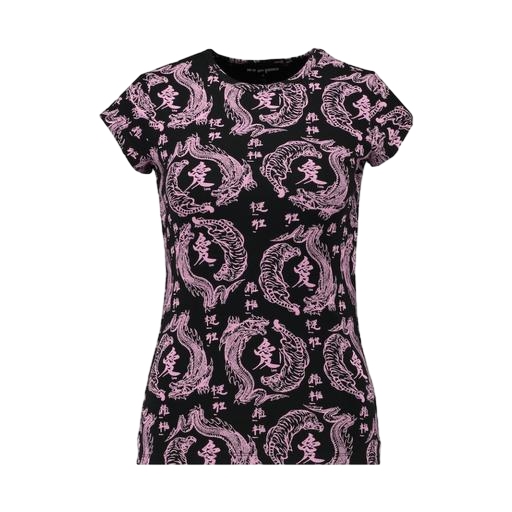
black slim-fit printed top, black printed short-sleeve top only macy, black floral medusa t-shirt, white background